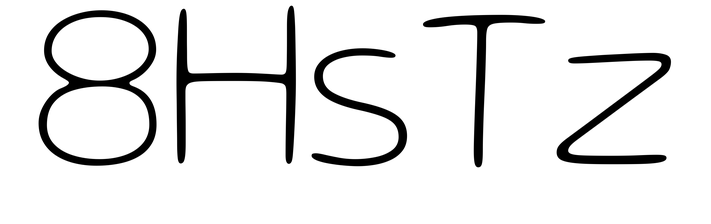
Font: Gluten_Thin